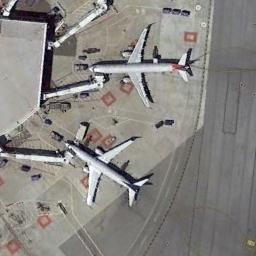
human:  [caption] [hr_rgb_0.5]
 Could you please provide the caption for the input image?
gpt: A white plane and a plane with the red mark parked next to a boarding bridge and many facilities and red signs beside .

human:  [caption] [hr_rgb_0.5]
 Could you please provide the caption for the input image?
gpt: Two airplanes were parked around the buildings .

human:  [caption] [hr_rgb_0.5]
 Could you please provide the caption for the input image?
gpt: Two airplanes were parked  on the airport beside the building .

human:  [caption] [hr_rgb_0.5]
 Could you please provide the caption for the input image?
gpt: The two planes docked at the corresponding gates, And there were about eight red square landmarks on the ground .

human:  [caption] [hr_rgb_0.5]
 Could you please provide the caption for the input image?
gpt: Many cars are between two airplanes and a building .